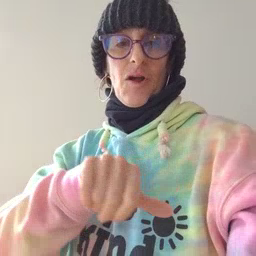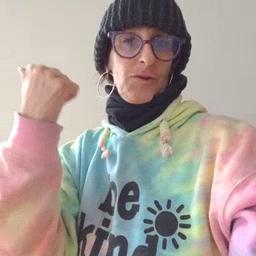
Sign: another